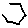
Label: hexagon